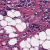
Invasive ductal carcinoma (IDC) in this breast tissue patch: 1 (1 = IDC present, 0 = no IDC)